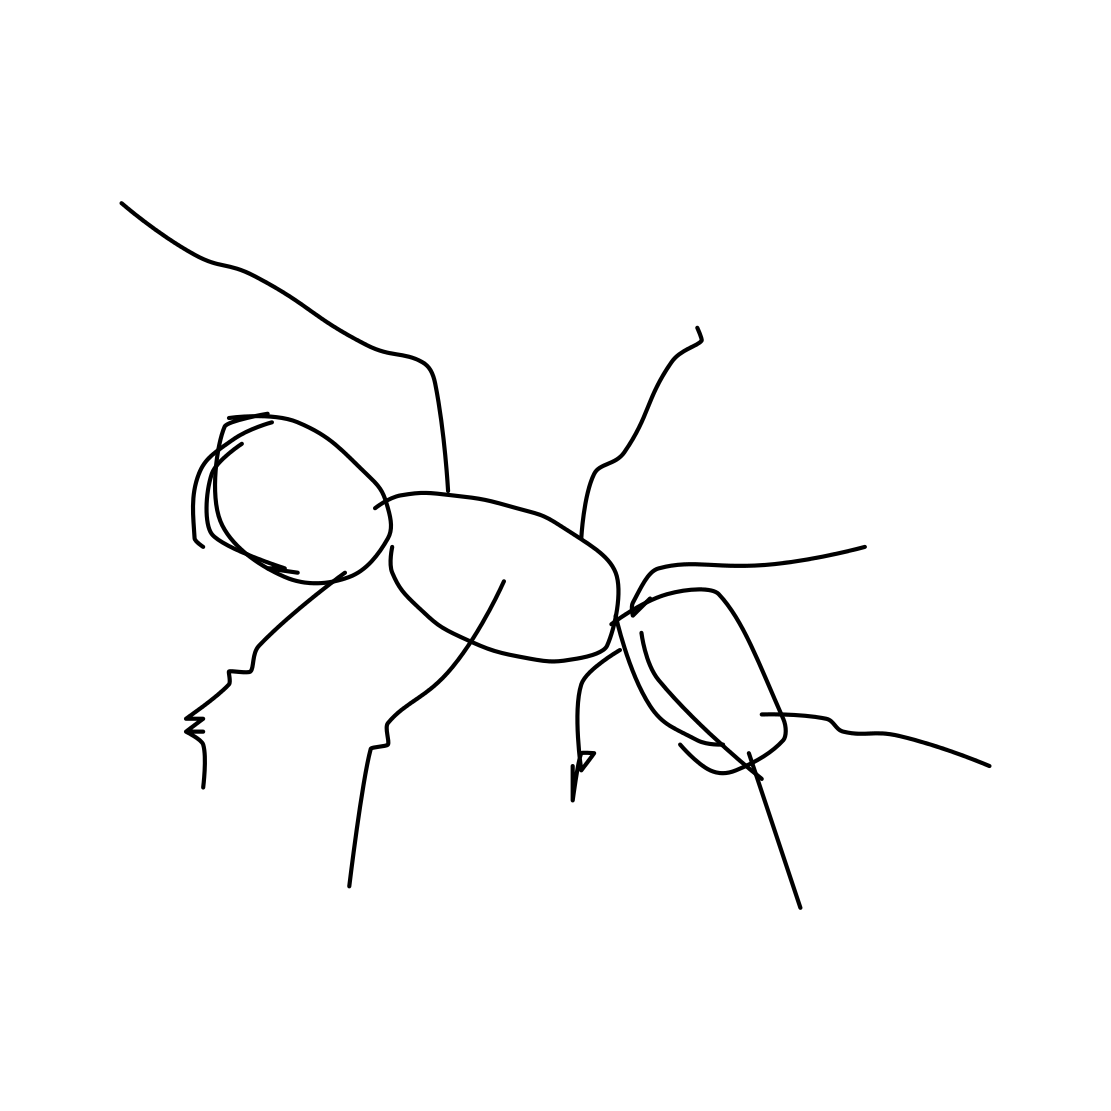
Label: ant